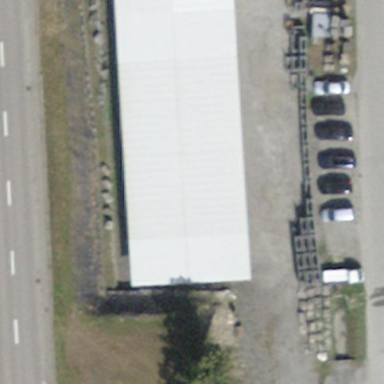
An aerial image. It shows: View of roof of building.